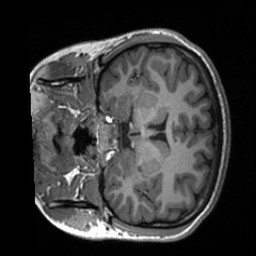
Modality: T1w
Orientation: coronal
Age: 22
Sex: female
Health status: healthy
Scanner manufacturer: siemens
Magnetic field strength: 3 T
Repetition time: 2 s
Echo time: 0.00232 s